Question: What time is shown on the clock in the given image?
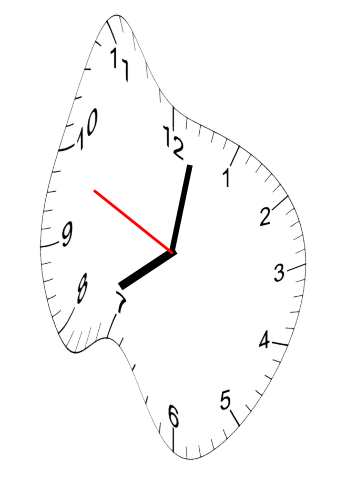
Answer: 08:01:49